Chest X-ray:
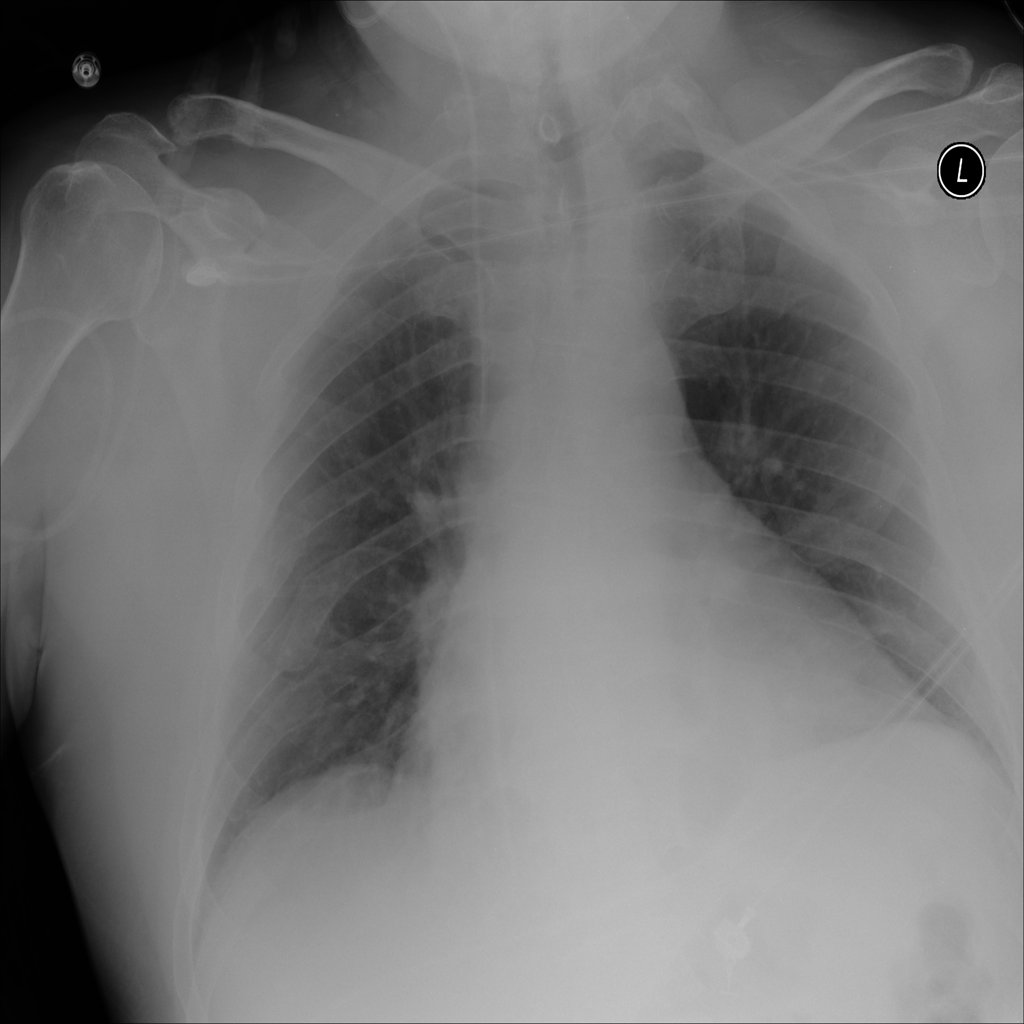
Findings: Fracture
No abnormal finding: no